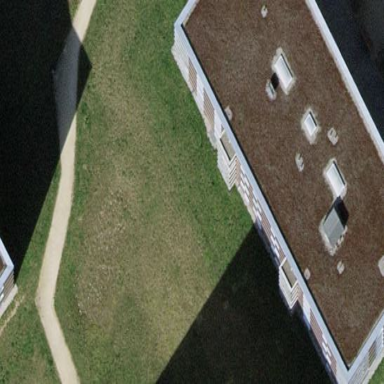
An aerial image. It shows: View of apartment building.